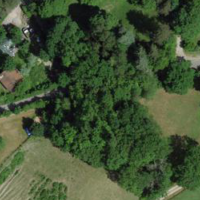
EUNIS habitat code: 25
Species observed at this site:
Columba palumbus